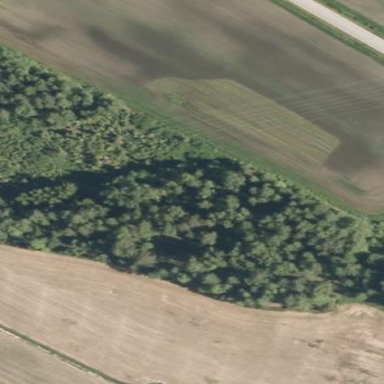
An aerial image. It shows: Beautiful woodland area.